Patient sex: M
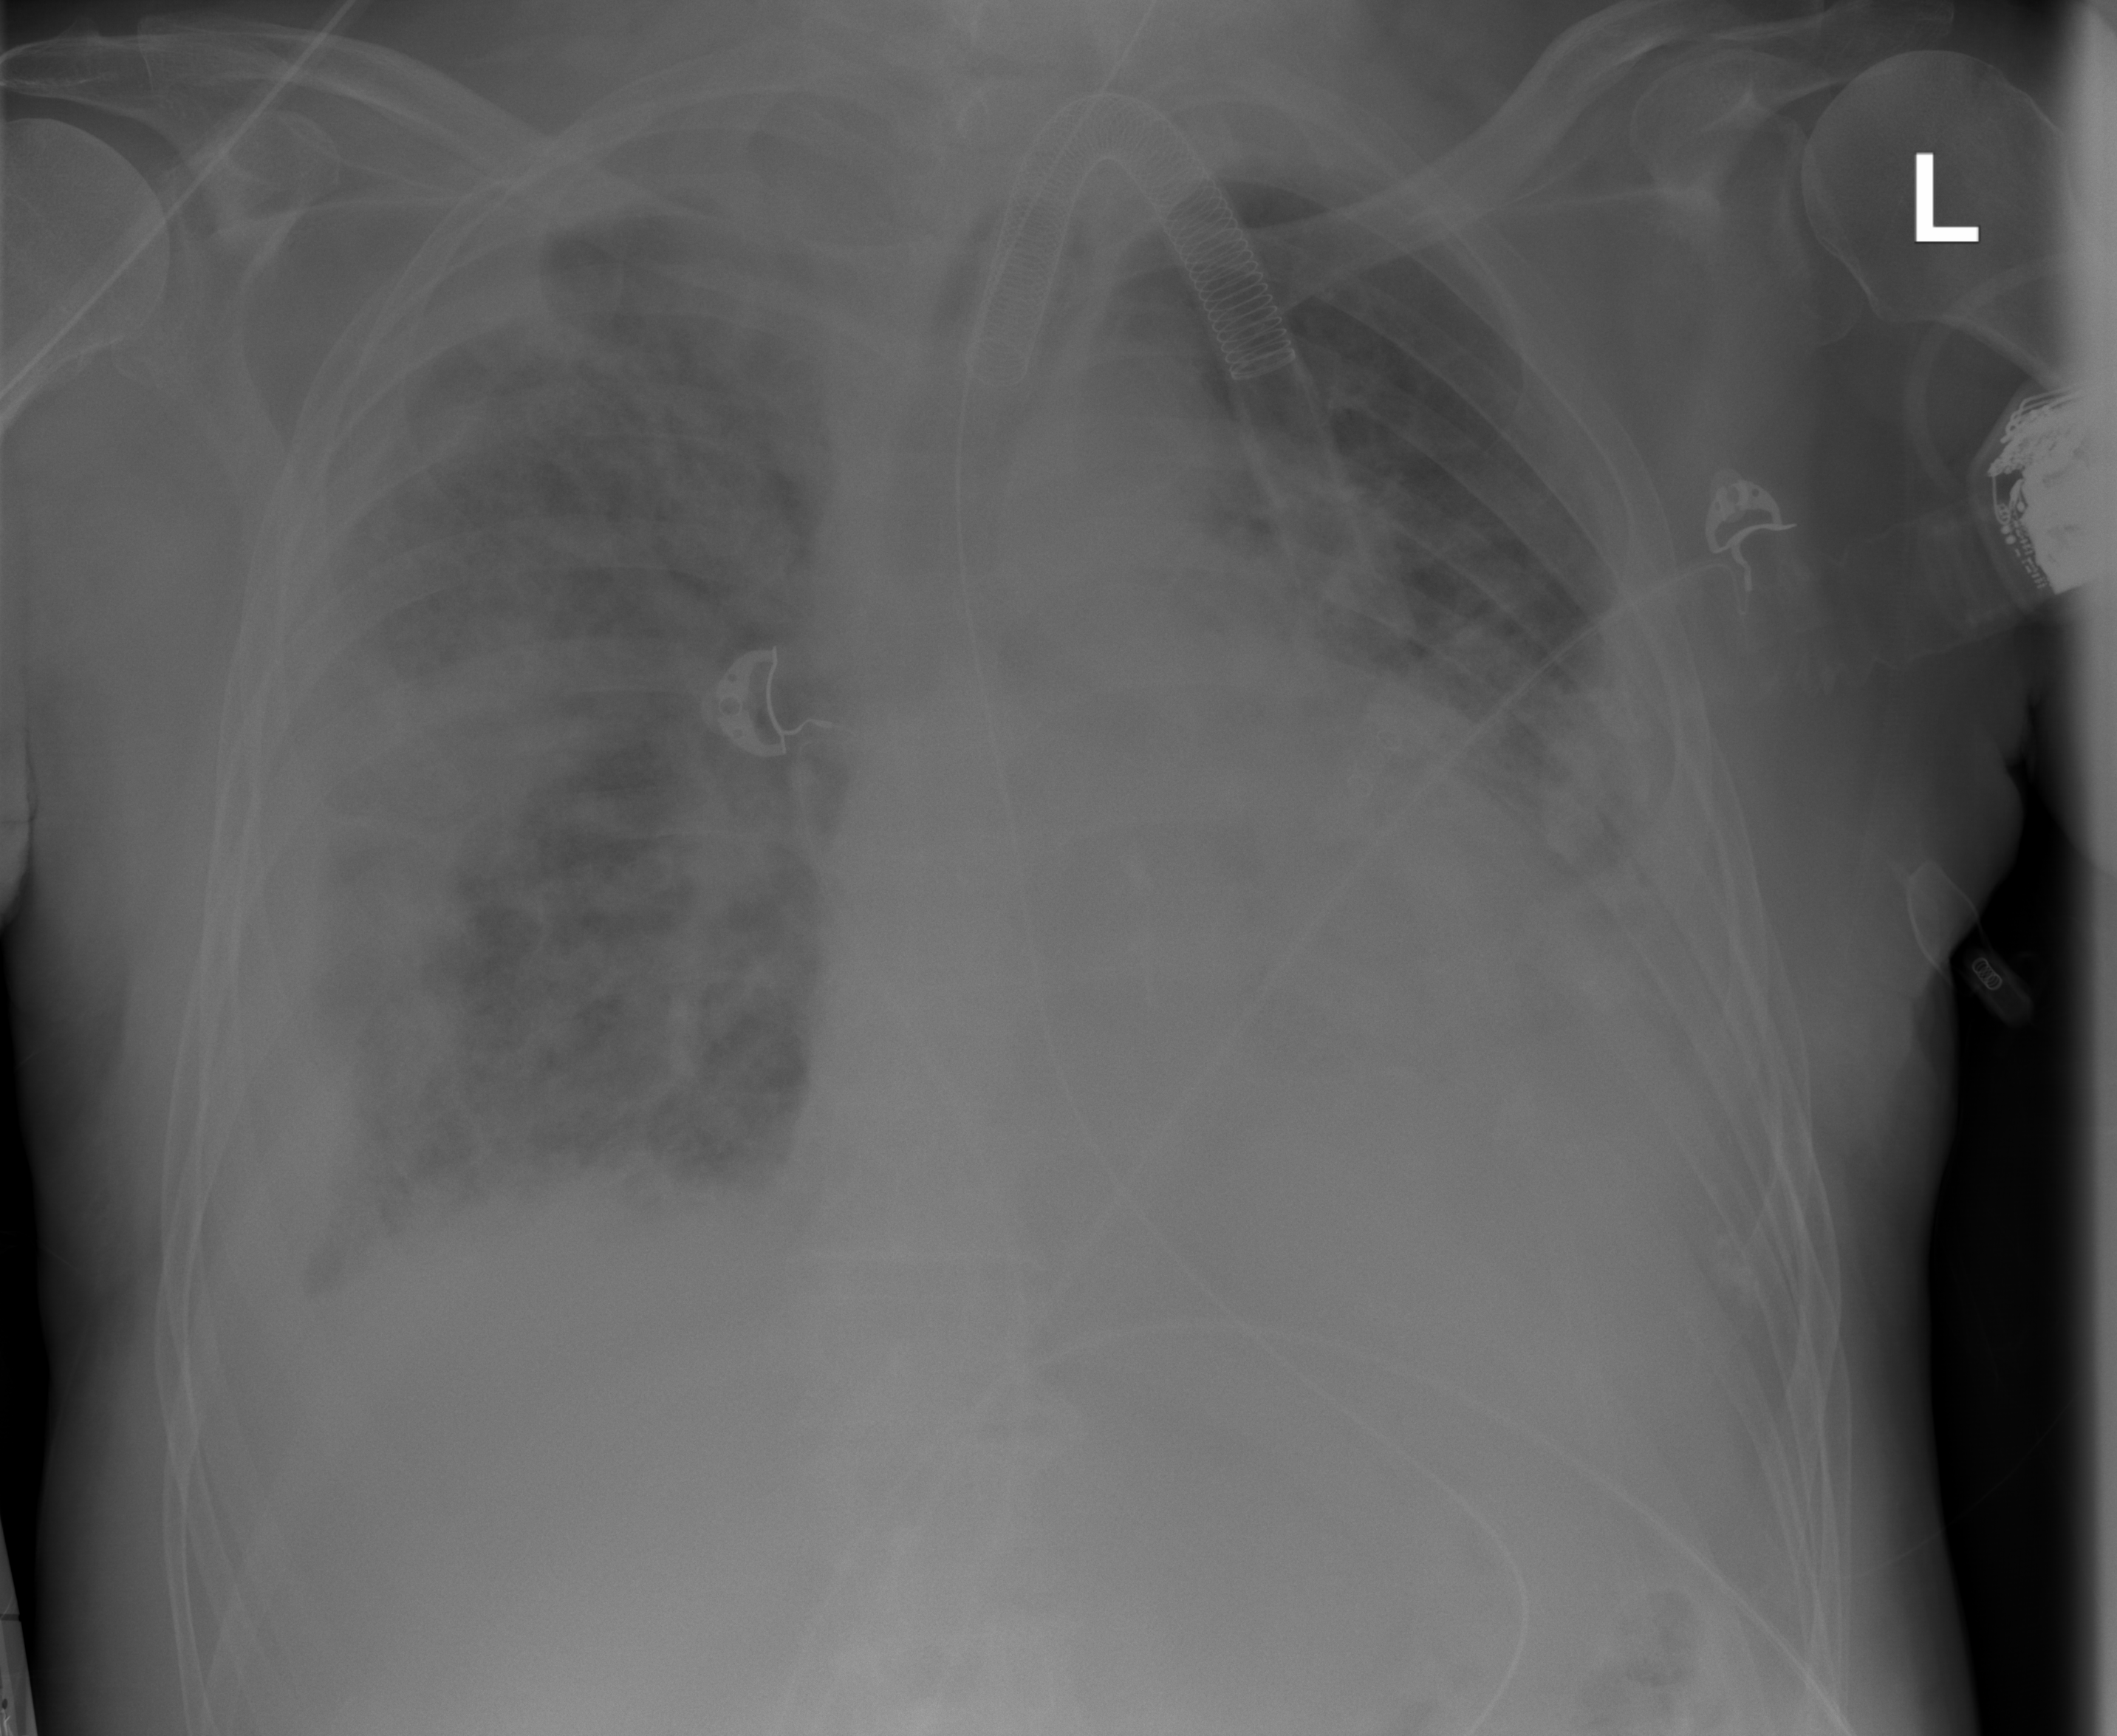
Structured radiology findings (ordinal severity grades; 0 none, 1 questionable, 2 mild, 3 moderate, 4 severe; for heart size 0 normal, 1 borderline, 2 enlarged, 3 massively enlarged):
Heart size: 2
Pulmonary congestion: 2
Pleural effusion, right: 2
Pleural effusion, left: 3
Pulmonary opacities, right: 3
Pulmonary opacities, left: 3
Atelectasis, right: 3
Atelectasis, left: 3